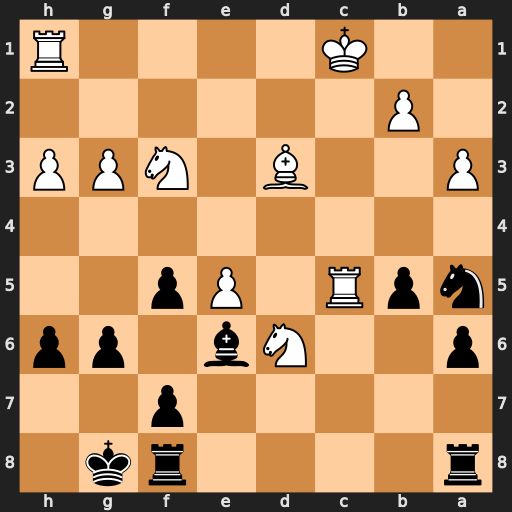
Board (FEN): r4rk1/5p2/p2Nb1pp/npR1Pp2/8/P2B1NPP/1P6/2K4R
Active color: b
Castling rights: -
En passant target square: -
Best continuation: Nb3+ Kb1 Nxc5